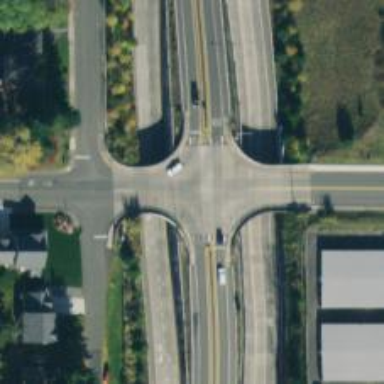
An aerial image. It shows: Trunk highway with bridge.